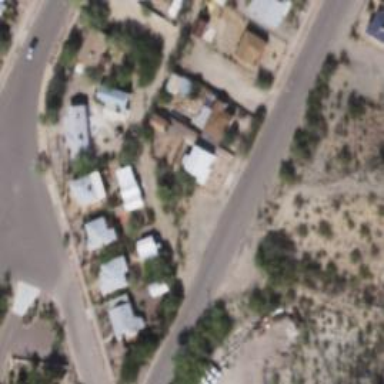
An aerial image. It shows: Alleyway designated as service road.